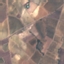
Label: PermanentCrop